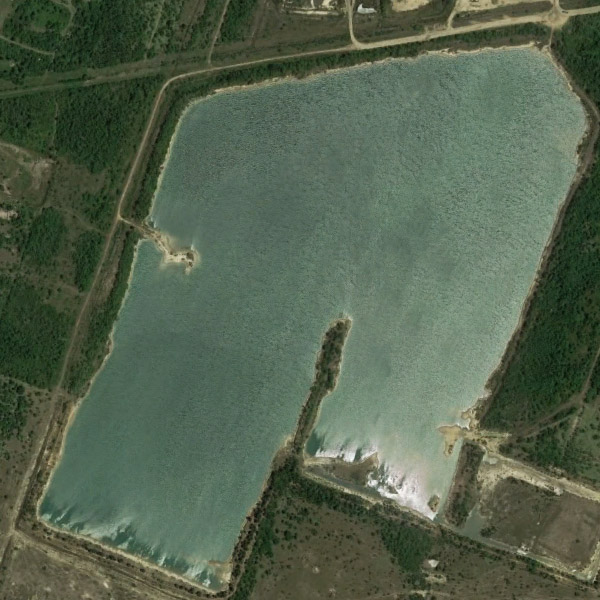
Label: Pond